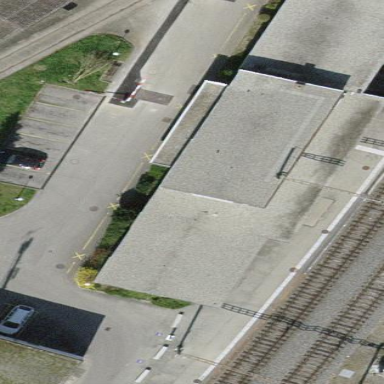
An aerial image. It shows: Train station building.